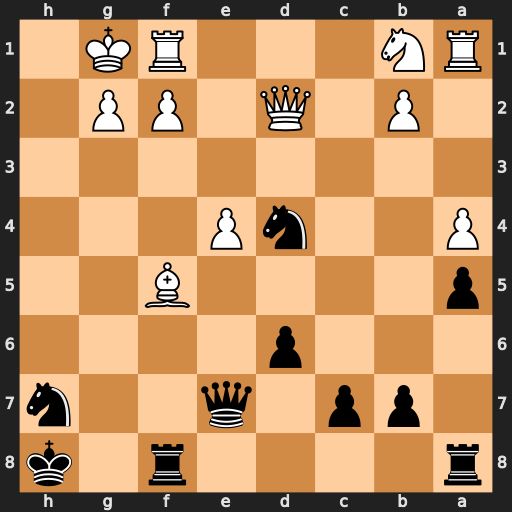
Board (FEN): r4r1k/1pp1q2n/3p4/p4B2/P2nP3/8/1P1Q1PP1/RN3RK1
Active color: b
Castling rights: -
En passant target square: -
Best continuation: Nf3+ gxf3 Qg7+ Bg4 Rxf3